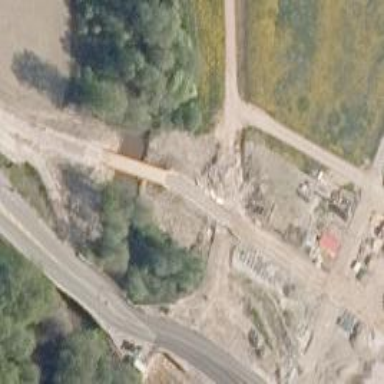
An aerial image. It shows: Asphalt cycleway on bridge.